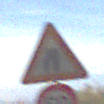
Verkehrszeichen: EinseitigVerengteFahrbahnLinks
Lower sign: Geschwindigkeit50
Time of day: MorningAfternoon
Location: Outdoor (RoadRail)
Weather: PartlyCloudy
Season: NotSpecified
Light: Natural